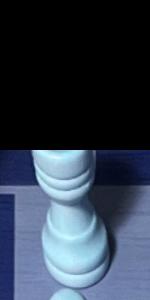
Label: Rook_White